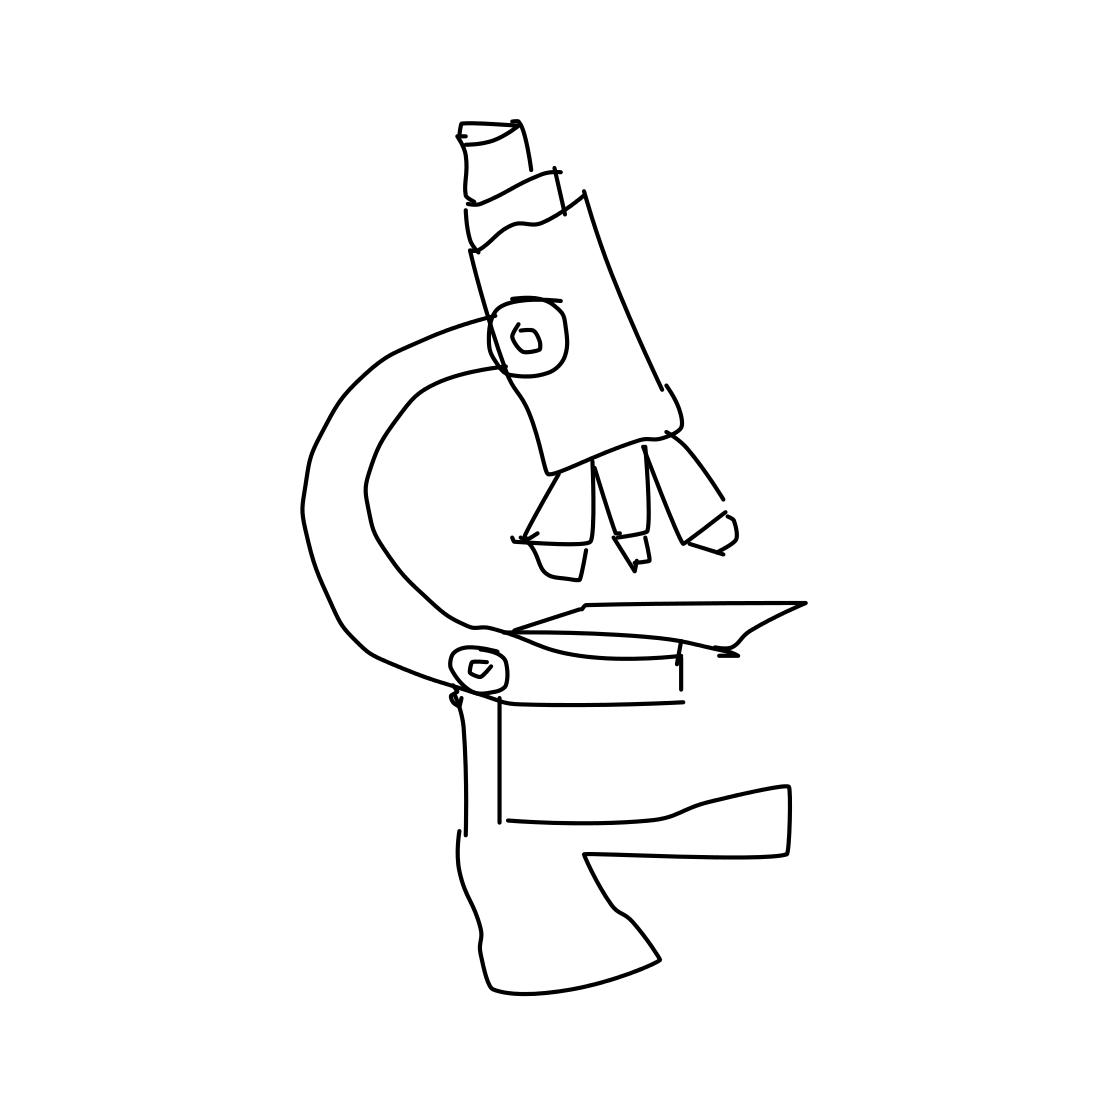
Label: microscope